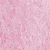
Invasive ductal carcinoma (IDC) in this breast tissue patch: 0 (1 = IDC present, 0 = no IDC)